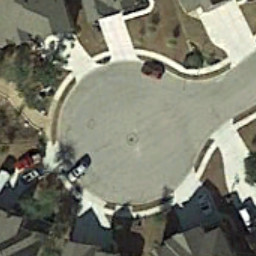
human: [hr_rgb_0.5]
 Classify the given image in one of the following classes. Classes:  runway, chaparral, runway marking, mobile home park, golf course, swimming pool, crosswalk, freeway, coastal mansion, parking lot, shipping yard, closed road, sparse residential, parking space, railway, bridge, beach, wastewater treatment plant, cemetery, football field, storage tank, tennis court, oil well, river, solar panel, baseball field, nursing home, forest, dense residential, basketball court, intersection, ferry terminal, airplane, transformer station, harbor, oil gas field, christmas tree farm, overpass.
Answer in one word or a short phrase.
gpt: closed road